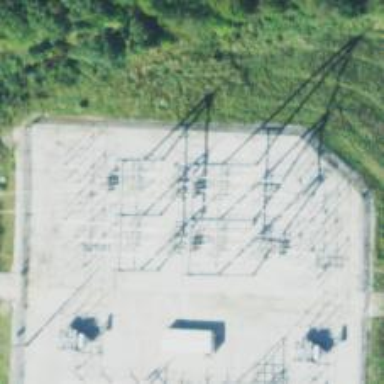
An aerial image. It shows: Switch used for power control.